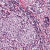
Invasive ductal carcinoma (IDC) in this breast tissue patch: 1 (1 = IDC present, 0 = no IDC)